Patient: sex F, age 68
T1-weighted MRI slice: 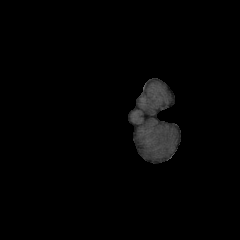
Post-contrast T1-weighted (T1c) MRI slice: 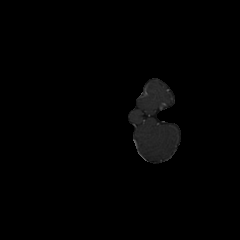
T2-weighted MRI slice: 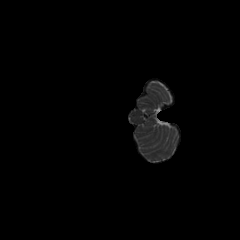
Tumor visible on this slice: no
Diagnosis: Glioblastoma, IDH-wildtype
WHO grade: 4